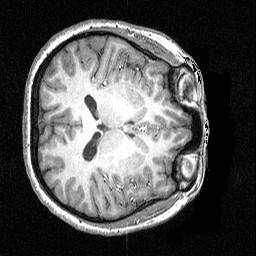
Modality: T1w
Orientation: axial
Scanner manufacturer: siemens
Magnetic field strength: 3 T
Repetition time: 1.54 s
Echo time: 0.00304 s